Field crop: maize
Growth stage: 2
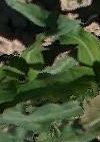
Species: maize